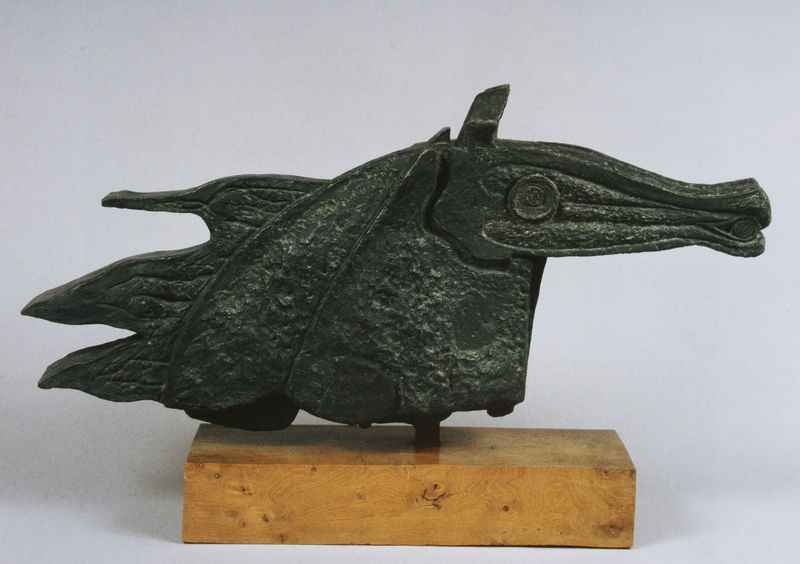
Titel: Grande tête de cheval, Großer Pferdekopf
Künstler: Georges Braque
Institution: Privatsammlung
Schlagwörter: dunkel, kopf, vogel, weiß, grün, braun, geschwungen, grau, haar, holz, mund, nase, ohr, profil, raum, schwarz, zimmer, tier, symbolismus, alt, wand, augen, lang, sockel, stein, hals, innenraum, portrait, porträt, wind, auge, figur, haare, ohren, pferd, rund, skulptur, deutschland, fell, mähne, schnell, schnabel, moderne, laufen, abstrakt, modern, rauh, einfach, handarbeit, zeitgenössisch, lack, metall, bronze, plastik, abstrahiert, foto, eisen, antike, expressionistisch, windig, rennen, neu, astloch, kiefer, schnauze, picasso, antik, maul, nüstern, sage, fabelwesen, backe, nüster, pferdekopf, herz, block, objekt, pegasus, drache, bildhauer, symbolistisch, fotograie, keltisch, kelten, bronzen, holzblock, pfert, holzsockel, bace, mpdern, skkulptur